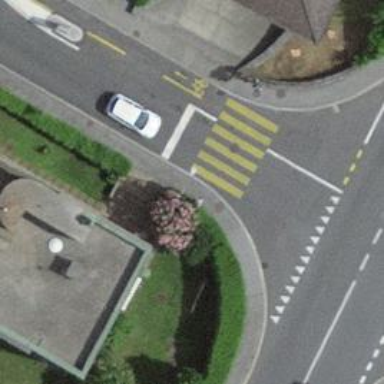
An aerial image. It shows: Crossing with traffic signals.